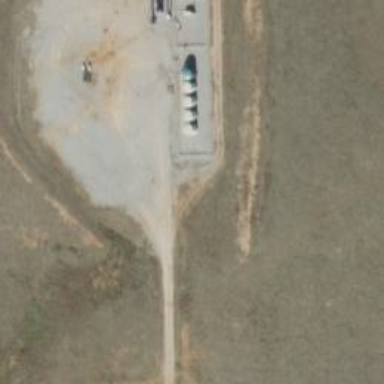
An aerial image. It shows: Storage tank that is man-made.